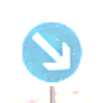
Verkehrszeichen: VorgeschriebeneVorbeifahrtRechts
Umgebung: Roofed, Beach
Tageszeit: Midday
Wetter: Overcast
Licht: Natural
Jahreszeit: NotSpecified
Kontrast: LowContrast